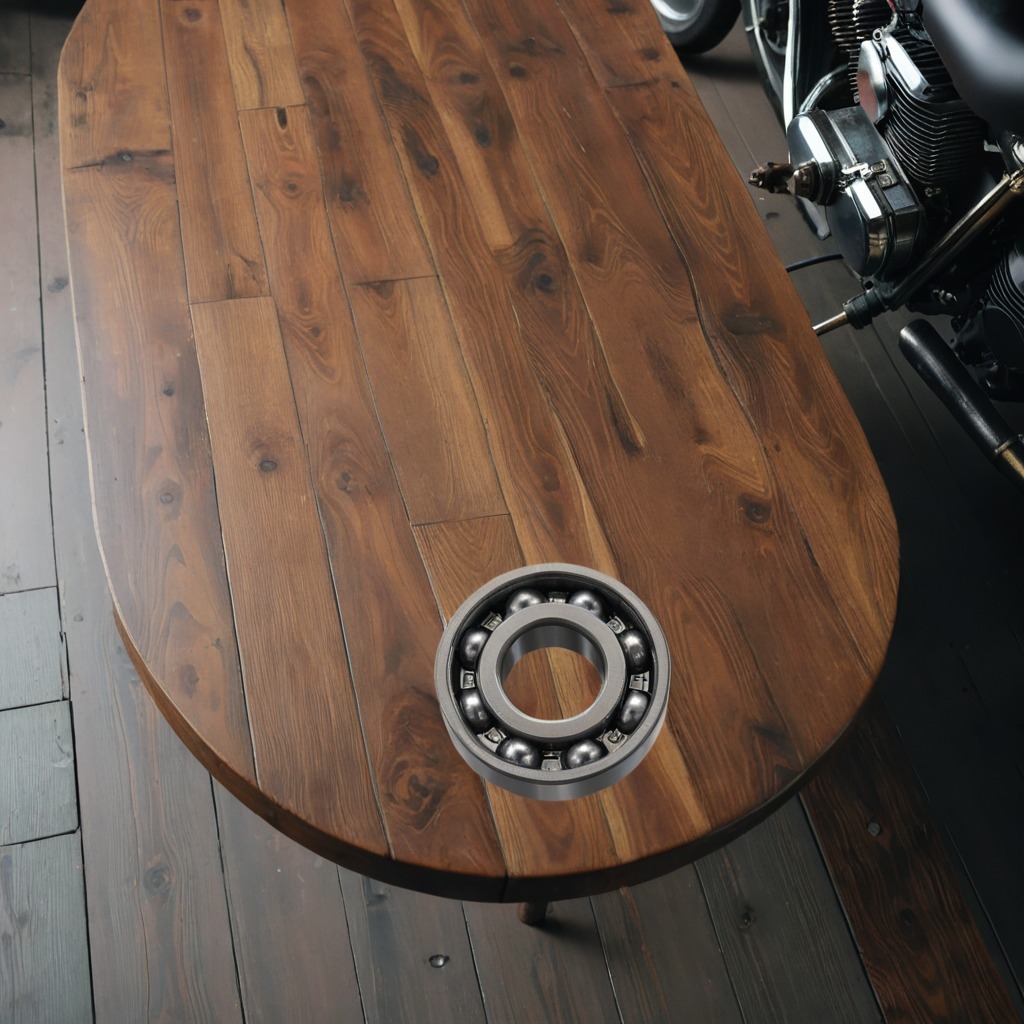
A metal ball bearing is lying on the oil-spilled wooden table in a vintage motorcycle garage.